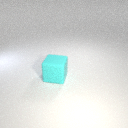
large cyan rubber cube